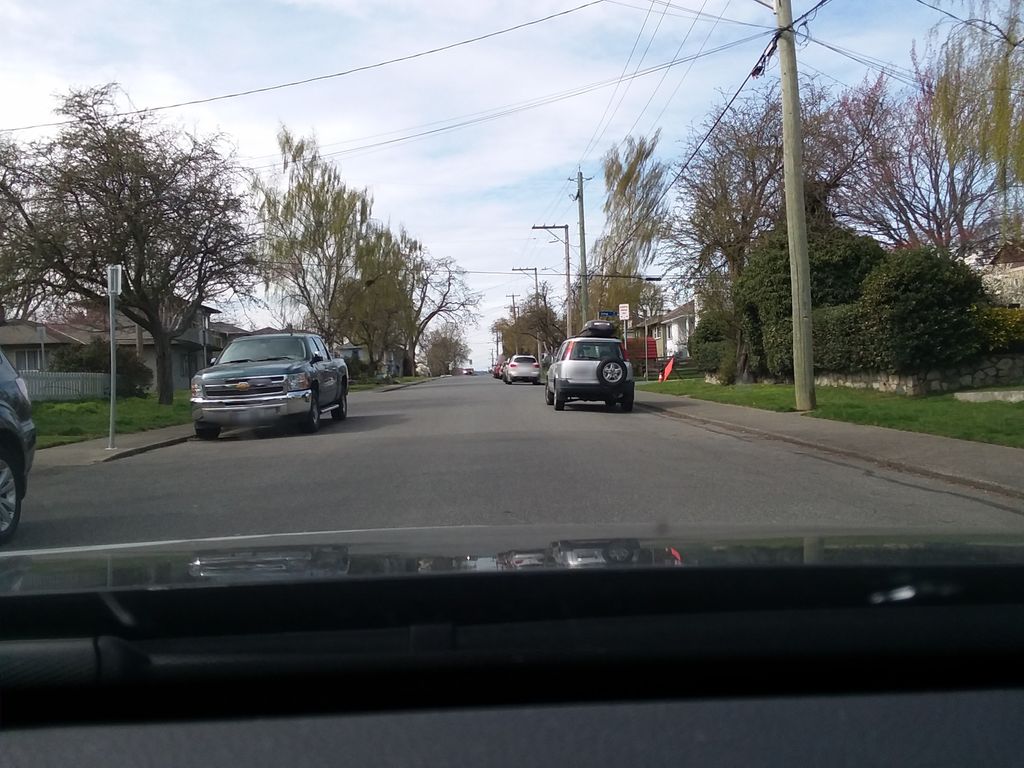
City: victoria